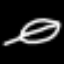
Label: leaf